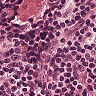
Metastatic tissue present: no